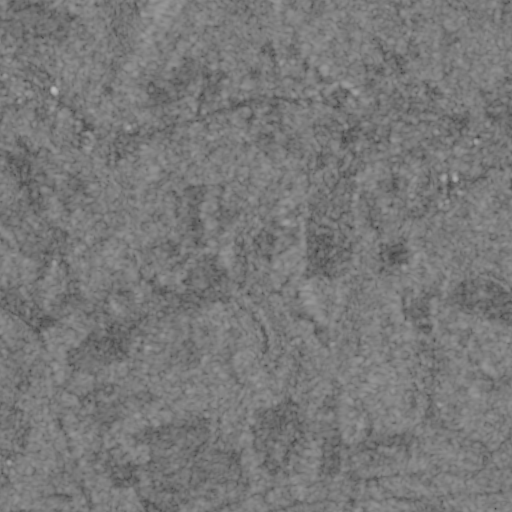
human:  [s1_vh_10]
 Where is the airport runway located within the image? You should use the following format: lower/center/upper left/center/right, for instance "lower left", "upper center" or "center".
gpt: The airport runway is located in the upper left of the image.
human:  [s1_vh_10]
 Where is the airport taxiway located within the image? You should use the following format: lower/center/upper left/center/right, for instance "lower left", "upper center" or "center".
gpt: The airport taxiway is located in the upper left of the image.
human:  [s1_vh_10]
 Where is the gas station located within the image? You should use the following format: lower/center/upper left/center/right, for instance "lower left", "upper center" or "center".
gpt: The gas station is located in the upper right of the image.
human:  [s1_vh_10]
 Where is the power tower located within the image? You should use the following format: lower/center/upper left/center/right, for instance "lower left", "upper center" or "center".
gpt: The power tower is located in the left of the image.
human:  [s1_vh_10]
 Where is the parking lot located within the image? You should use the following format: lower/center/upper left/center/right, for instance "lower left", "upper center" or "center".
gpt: There is no parking lot in the image.

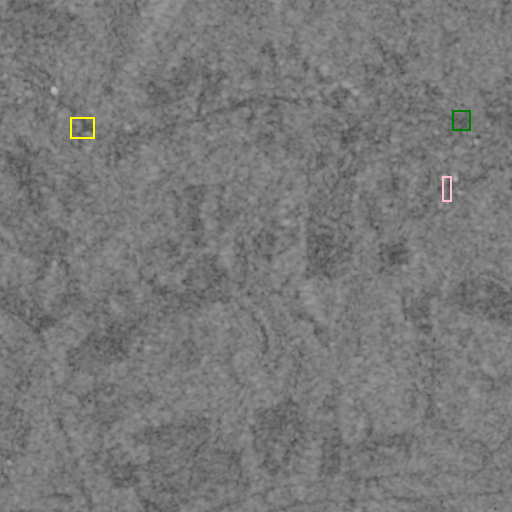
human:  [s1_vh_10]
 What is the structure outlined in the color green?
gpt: The structure outlined in green is a park.
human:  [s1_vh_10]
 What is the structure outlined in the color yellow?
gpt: The structure outlined in yellow is a parking lot.
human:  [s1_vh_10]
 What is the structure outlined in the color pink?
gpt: The structure outlined in pink is a building.
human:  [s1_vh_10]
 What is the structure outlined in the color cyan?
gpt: There is no cyan outline.